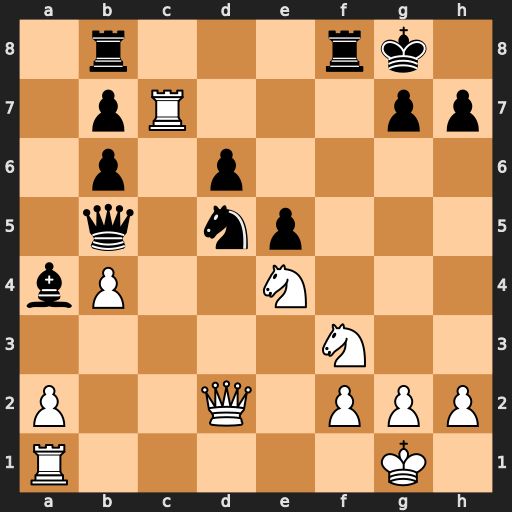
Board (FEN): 1r3rk1/1pR3pp/1p1p4/1q1np3/bP2N3/5N2/P2Q1PPP/R5K1
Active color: w
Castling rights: -
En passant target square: -
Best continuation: Nxd6 Nxc7 Nxb5